Field crop: maize
Growth stage: 1
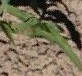
Species: maize